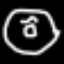
Label: donut